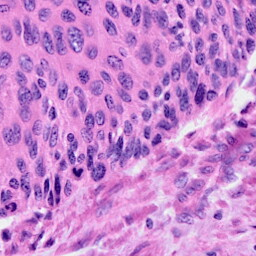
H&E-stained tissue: Cervix